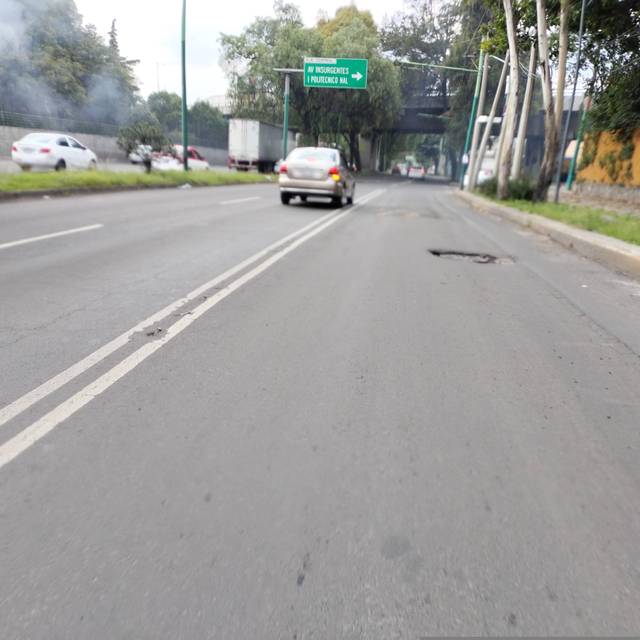
Region: Mexico
Coordinates: 19.486, -99.143